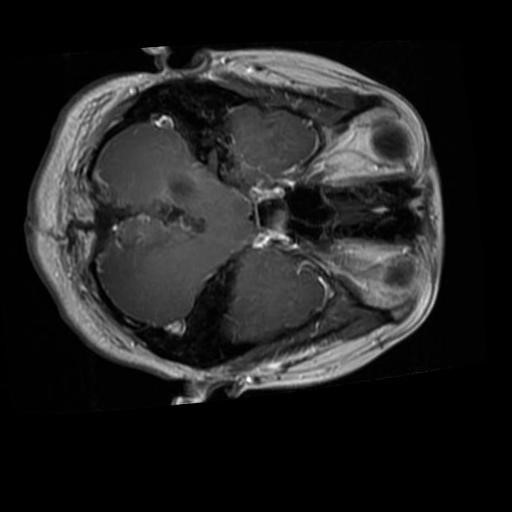
Label: brain_glioma